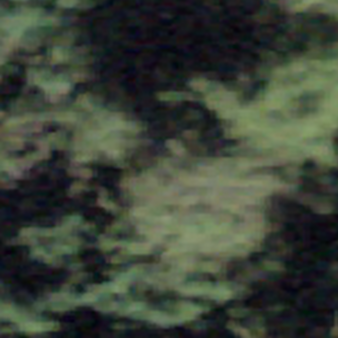
Label: other